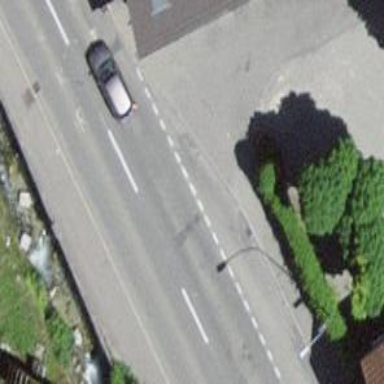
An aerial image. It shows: Secondary road with sidewalks on both sides.